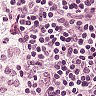
Metastatic tissue present: no